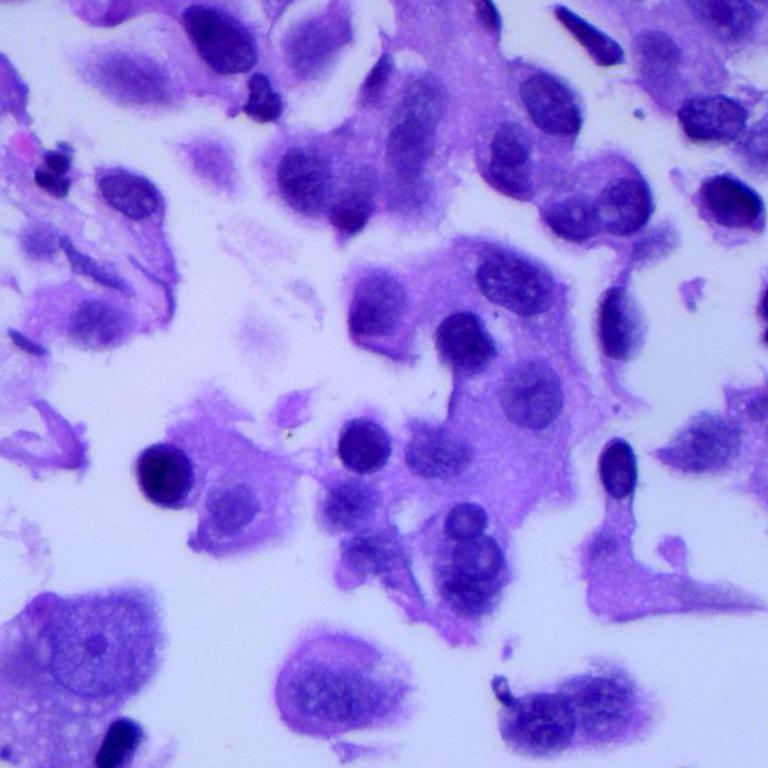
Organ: lung
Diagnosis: adenocarcinomas